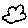
Label: cloud